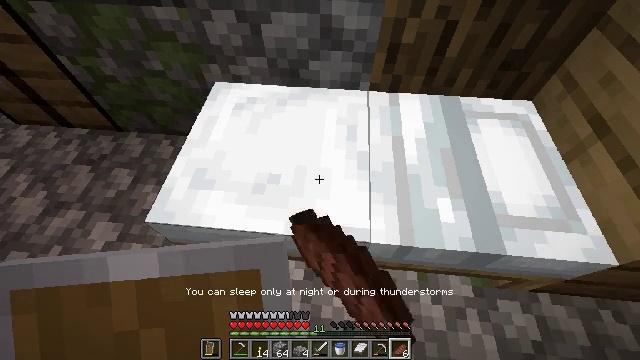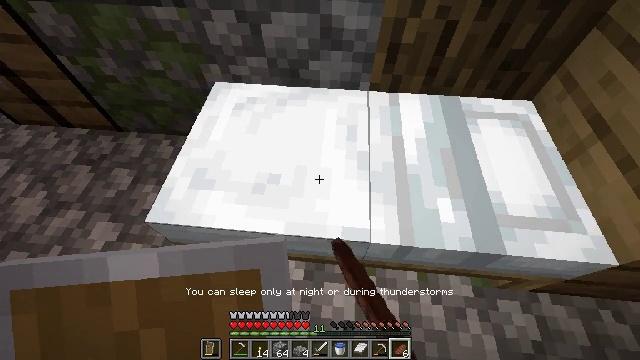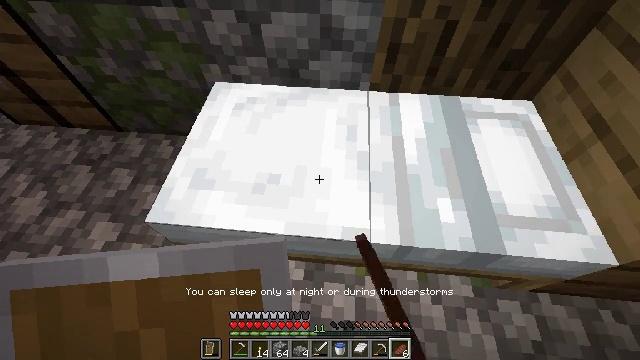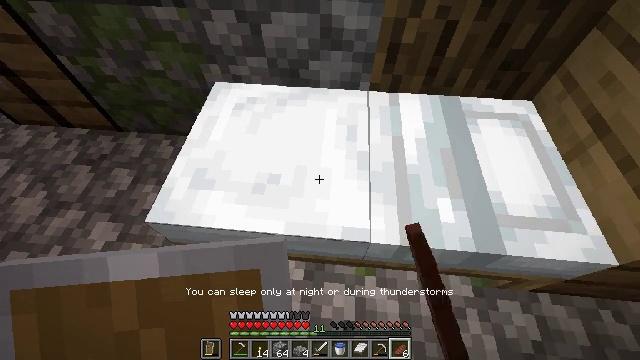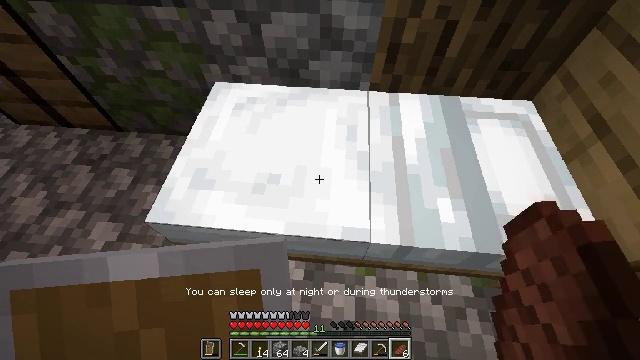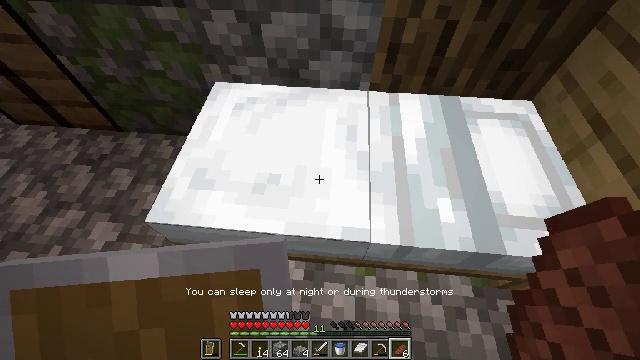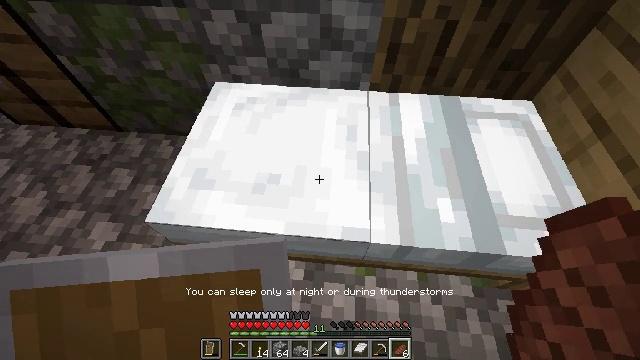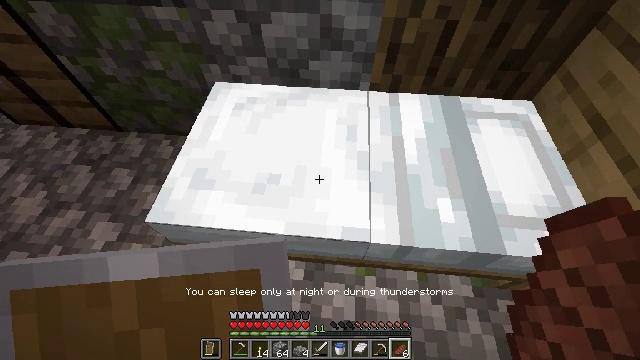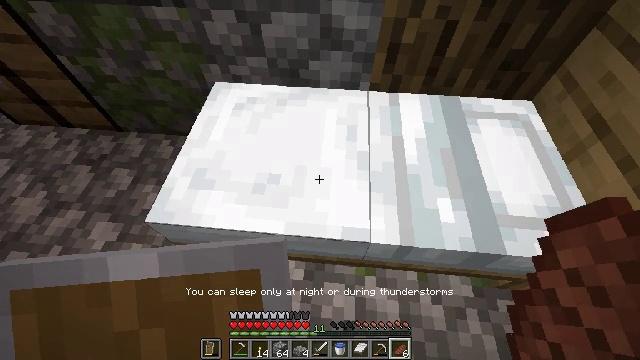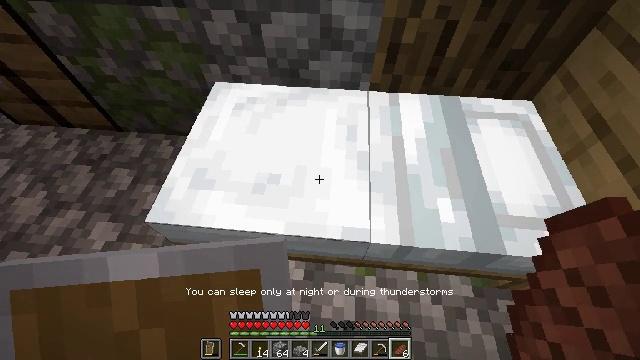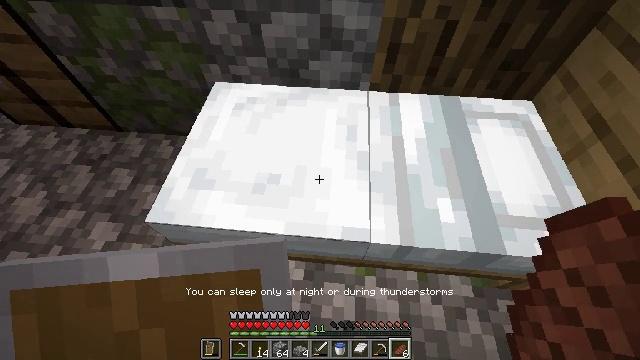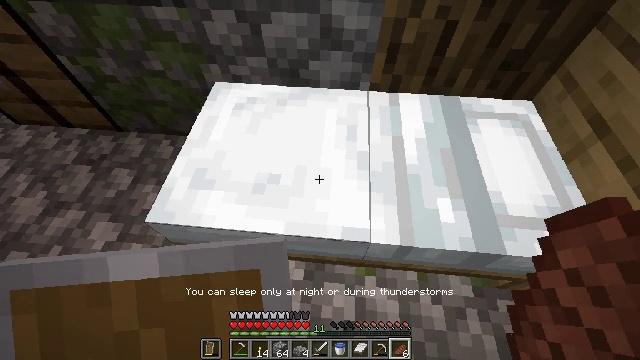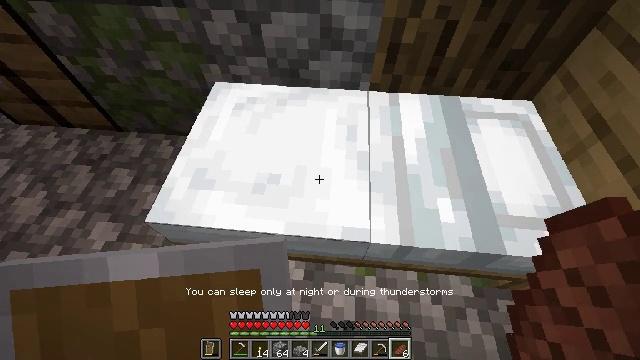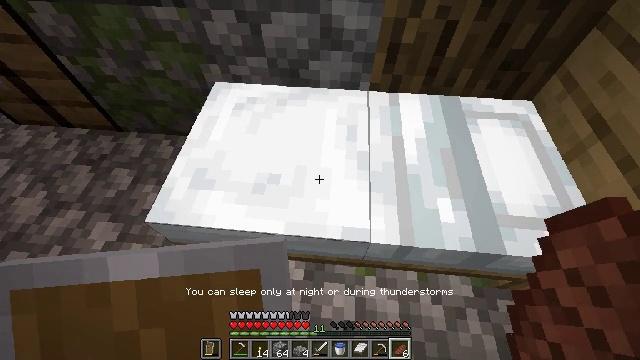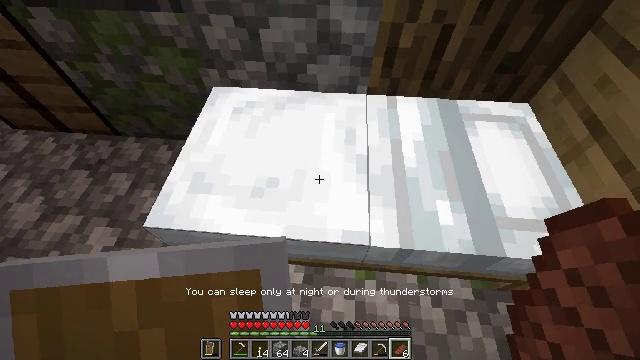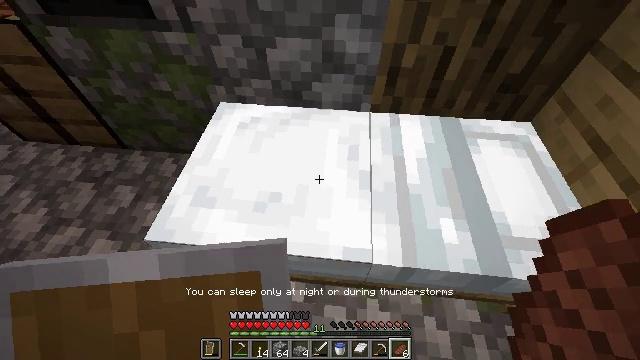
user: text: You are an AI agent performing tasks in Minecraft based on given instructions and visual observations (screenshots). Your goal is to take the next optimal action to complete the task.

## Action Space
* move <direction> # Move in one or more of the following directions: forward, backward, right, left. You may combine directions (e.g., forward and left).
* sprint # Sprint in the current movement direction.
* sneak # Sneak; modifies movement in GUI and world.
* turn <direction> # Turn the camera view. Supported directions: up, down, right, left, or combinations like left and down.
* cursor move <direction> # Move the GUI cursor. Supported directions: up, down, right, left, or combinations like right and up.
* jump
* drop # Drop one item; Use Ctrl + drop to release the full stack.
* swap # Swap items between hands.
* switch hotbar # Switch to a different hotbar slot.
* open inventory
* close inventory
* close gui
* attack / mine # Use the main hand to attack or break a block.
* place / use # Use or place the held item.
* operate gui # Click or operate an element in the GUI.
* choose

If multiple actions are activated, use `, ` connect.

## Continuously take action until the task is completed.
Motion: motion action
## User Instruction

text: Dig up the farmland.
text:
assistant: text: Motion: no_op
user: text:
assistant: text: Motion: no_op
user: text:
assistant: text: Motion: no_op
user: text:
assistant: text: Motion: no_op
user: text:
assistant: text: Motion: no_op
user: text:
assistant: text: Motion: no_op
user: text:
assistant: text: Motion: no_op
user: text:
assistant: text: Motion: no_op
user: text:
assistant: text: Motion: no_op
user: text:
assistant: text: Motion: no_op
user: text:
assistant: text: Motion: no_op
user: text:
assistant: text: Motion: no_op
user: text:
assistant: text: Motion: no_op
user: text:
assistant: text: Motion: no_op
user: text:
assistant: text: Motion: turn left and up
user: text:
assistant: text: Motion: turn left and up
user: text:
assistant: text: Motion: turn left
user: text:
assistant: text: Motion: turn left
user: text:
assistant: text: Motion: no_op
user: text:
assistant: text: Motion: no_op
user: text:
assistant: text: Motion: turn down
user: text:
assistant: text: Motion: turn right and down
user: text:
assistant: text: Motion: no_op
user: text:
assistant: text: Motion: turn right
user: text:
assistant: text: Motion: turn right
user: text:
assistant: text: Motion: turn right
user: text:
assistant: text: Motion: turn right
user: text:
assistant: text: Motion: turn right
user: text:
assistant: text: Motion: turn right
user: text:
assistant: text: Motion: turn right